Question: When I run the below mentioned code using NetBeans, the allocated heap size graph resembles a sawtooth shape. I am attaching the screen capture from JVisualVM which shows the heap allocation graph in with a sawtooth shape. The program is a simple infinite loop printing "Hello, World!" into the console.
'''
public class HelloWorld {
public static void main(String a[]){
while(true) {
System.out.println("Hello, World!");
}
}
}
'''

Can anyone explain the reason behind the shape of the graph of used heap?
: This happens even if I run it without using NetBeans, so it is most likely not related to NetBeans...
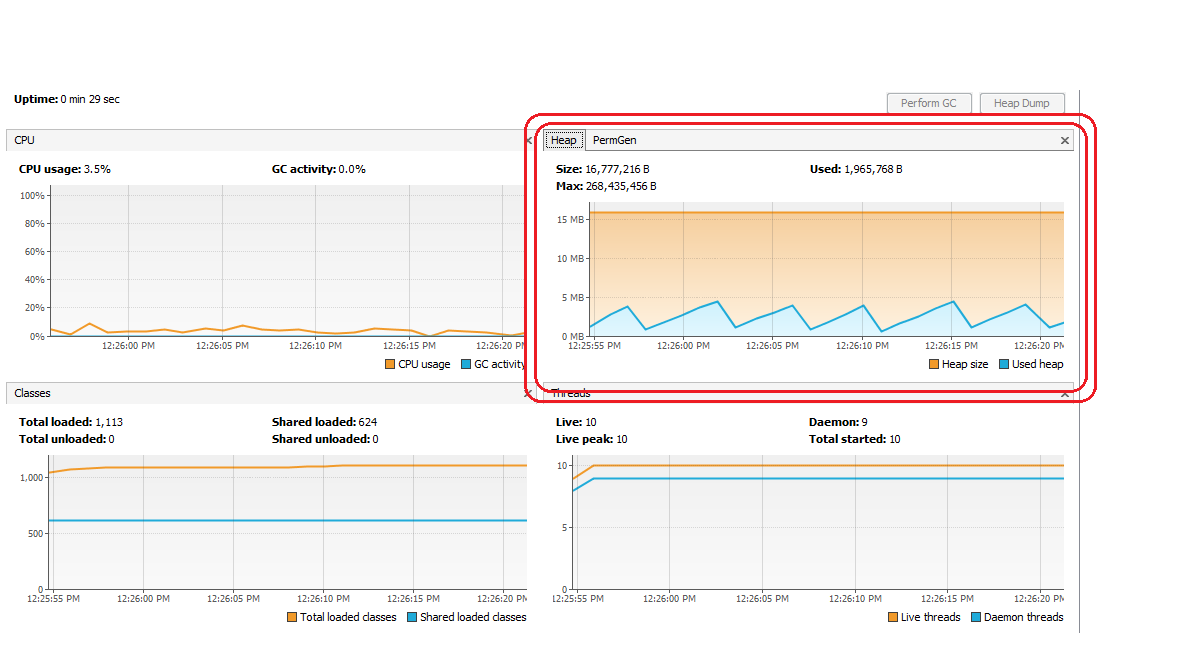
Answer: The sawtooth pattern in the heap usage can be explained by the fact that several local variables are created during the invocation of the 'System.out.println' invocation. Most notably in the Oracle/Sun JRE, several 'HeapCharBuffer' instances are created in the young generation, as noted in the following snapshot obtained using the memory profiler of VisualVM:

The interesting bit is in the number of live objects that are present on the heap. The sawtooth pattern results from the young-gen garbage collection cycle that occurs when the eden space fills up; since there is no heavy computational activity performed in the program, the JVM is able to execute several iterations of the loop, resulting in the eden space (of 4MB is in size) filling up. The succeeding young-gen collection cycle then clears out most of the garbage; it is almost always the whole of the eden space, unless the objects are still in use, as indicated by the following gc trace obtained from VisualVM:

The behavior of the sawtooth pattern can thus be explained by a series of object allocations in rapid succession that fill up the eden space, triggering a young gen garbage collection cycle; this process repeats cyclically with no delays as the underlying JVM process is not preempted by another process, and the main thread within the JVM that is responsible for the object allocations is also not preempted by another thread.